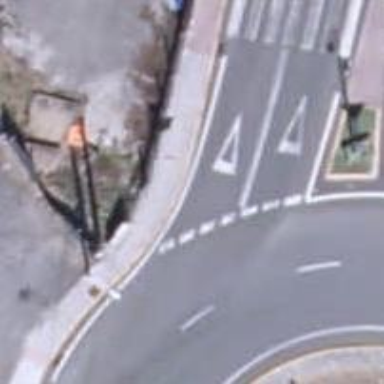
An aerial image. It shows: Road with "give way" sign.